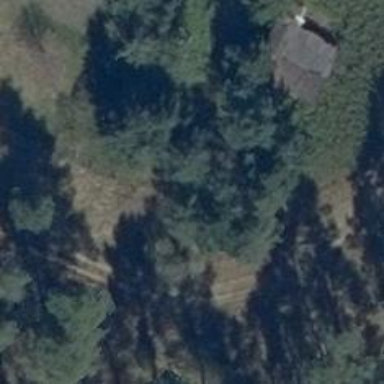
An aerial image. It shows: Isolated dwelling in the countryside.